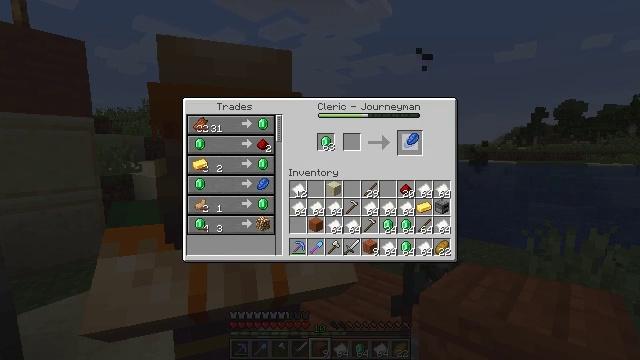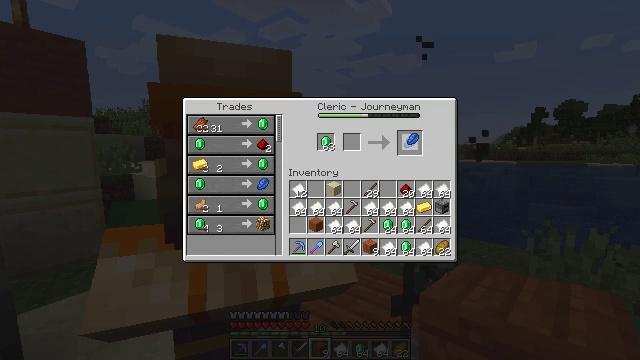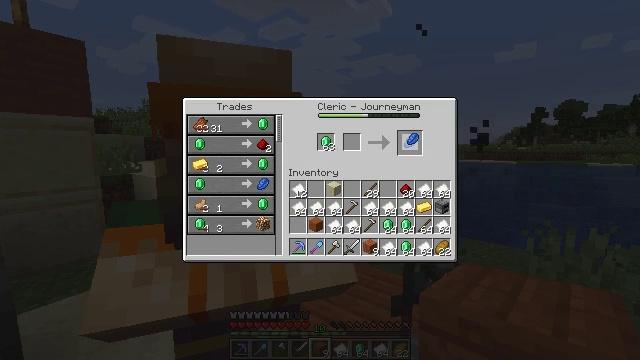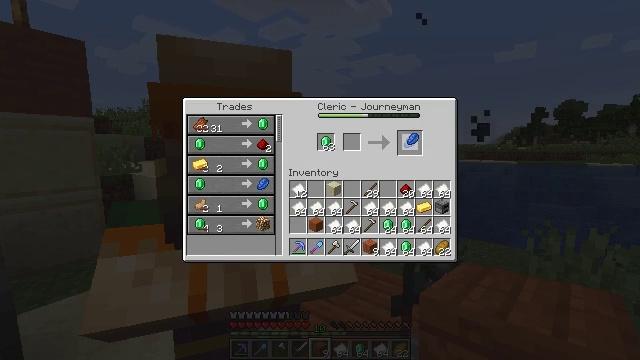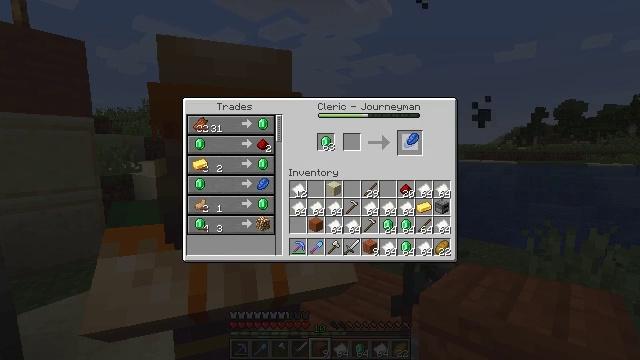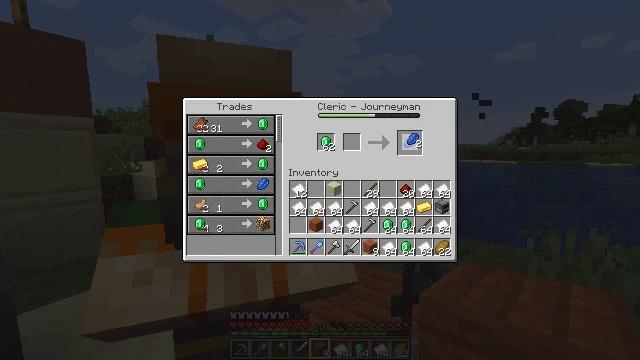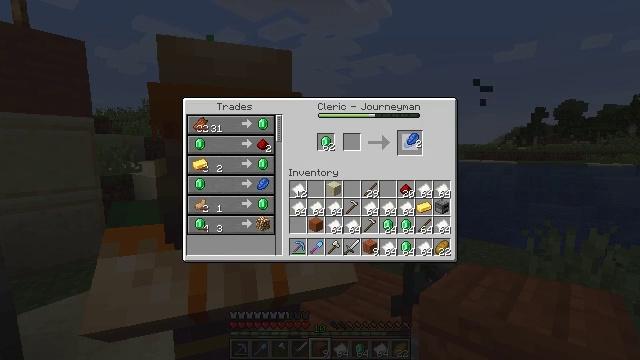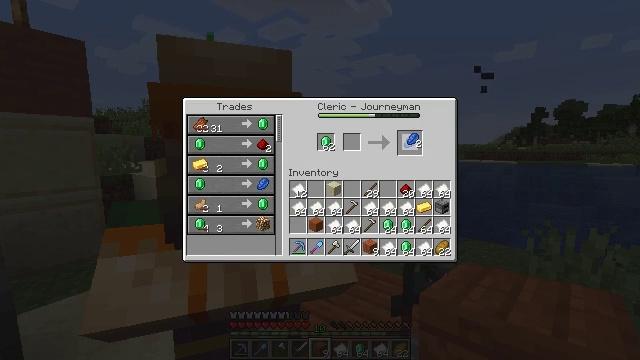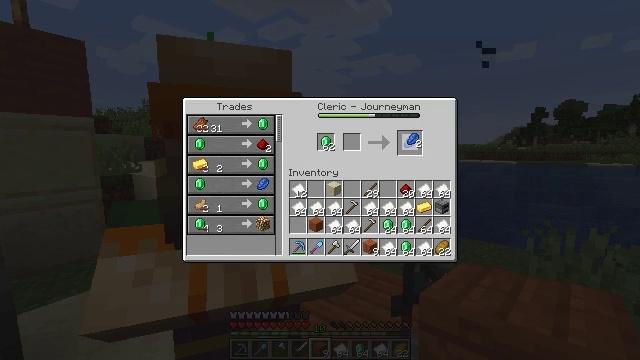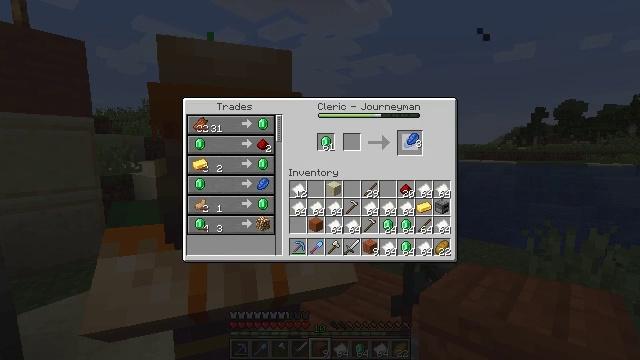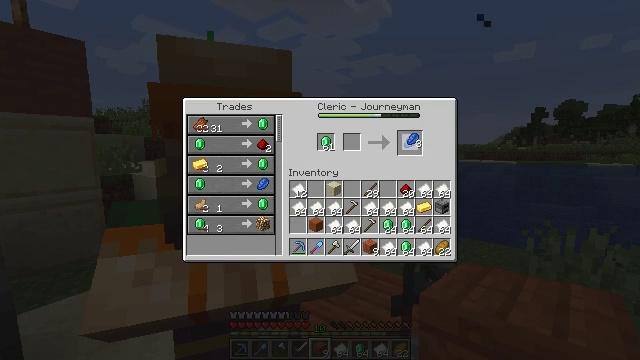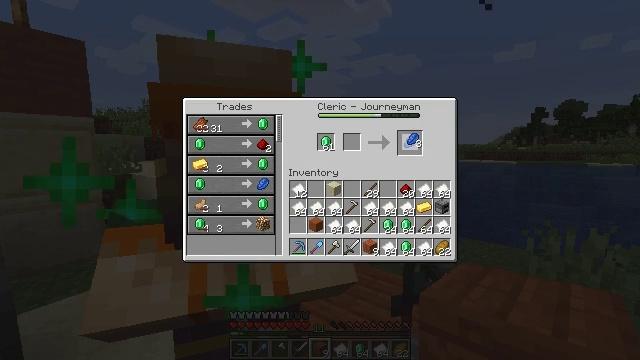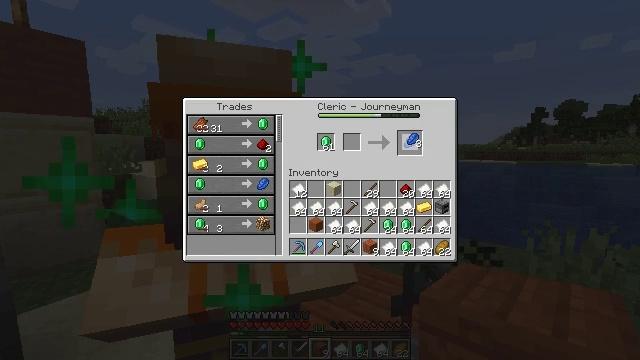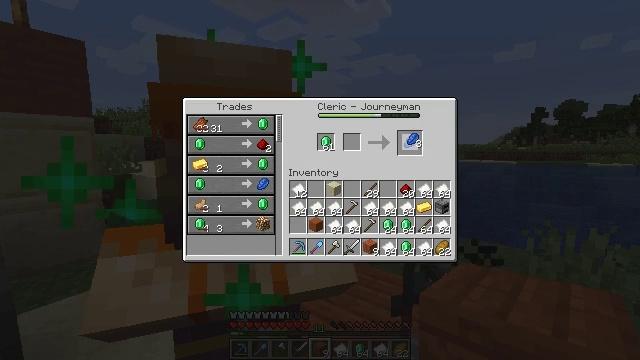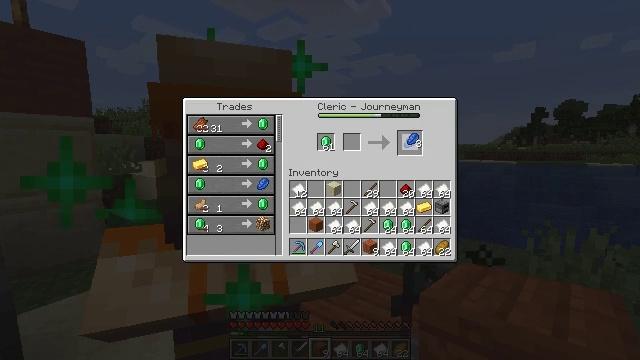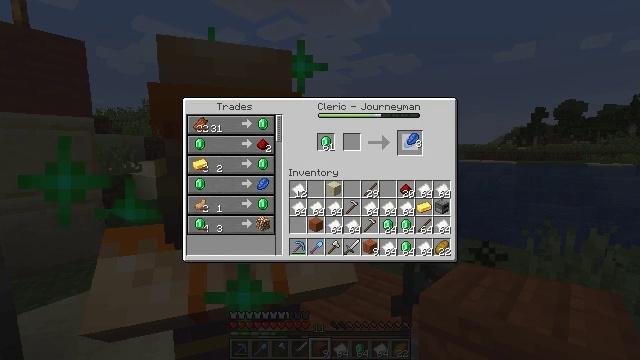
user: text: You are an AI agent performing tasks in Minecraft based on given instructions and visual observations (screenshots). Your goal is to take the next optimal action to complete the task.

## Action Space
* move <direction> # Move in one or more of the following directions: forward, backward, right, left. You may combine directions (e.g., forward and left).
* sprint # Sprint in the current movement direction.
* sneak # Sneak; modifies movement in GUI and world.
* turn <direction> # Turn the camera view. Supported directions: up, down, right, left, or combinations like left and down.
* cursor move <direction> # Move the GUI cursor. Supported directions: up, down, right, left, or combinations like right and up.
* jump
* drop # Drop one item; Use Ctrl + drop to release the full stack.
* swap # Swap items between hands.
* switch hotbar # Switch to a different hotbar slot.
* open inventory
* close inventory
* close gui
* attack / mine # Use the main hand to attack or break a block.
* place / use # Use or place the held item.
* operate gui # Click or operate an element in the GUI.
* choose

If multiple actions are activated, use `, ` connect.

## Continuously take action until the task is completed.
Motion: motion action
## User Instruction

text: Craft multiple lapis lazuli in the crafting table.
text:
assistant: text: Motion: operate gui
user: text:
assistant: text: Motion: no_op
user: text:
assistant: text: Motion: operate gui
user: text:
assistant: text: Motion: operate gui
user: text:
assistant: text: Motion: no_op
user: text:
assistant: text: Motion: operate gui
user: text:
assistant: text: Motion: operate gui
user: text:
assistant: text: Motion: operate gui
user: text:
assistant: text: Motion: no_op
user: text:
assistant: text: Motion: operate gui
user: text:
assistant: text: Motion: operate gui
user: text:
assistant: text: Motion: operate gui
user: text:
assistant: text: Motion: operate gui
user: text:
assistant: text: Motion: operate gui
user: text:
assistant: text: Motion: operate gui
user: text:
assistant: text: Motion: no_op
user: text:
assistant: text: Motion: operate gui
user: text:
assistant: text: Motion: operate gui
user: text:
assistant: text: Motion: no_op
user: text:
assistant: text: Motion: operate gui
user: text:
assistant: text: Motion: operate gui
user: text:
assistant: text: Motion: operate gui
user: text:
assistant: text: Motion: operate gui
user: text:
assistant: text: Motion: operate gui
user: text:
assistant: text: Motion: operate gui
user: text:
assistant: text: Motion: no_op
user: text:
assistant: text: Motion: operate gui
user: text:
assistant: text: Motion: operate gui
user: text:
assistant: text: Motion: operate gui
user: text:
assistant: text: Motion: no_op